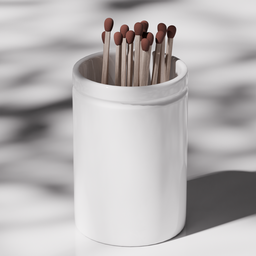
Label: decoration